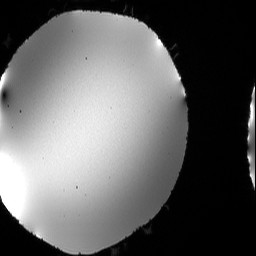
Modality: T1w
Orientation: axial
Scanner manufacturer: siemens
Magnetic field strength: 3 T
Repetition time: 2.53 s
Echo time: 0.00169 s